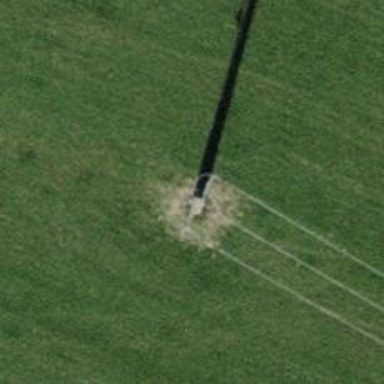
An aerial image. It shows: Concrete power pole.